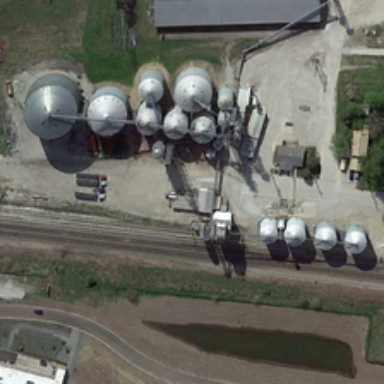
Some storage tanks are near railways .